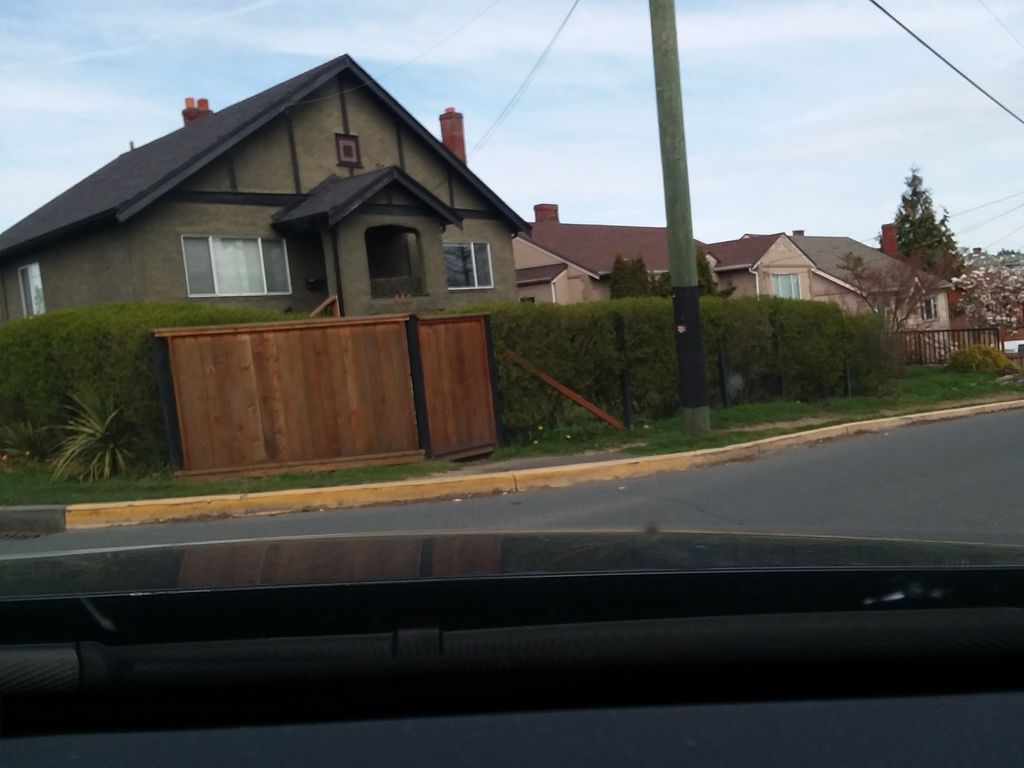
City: victoria